Chest X-ray:
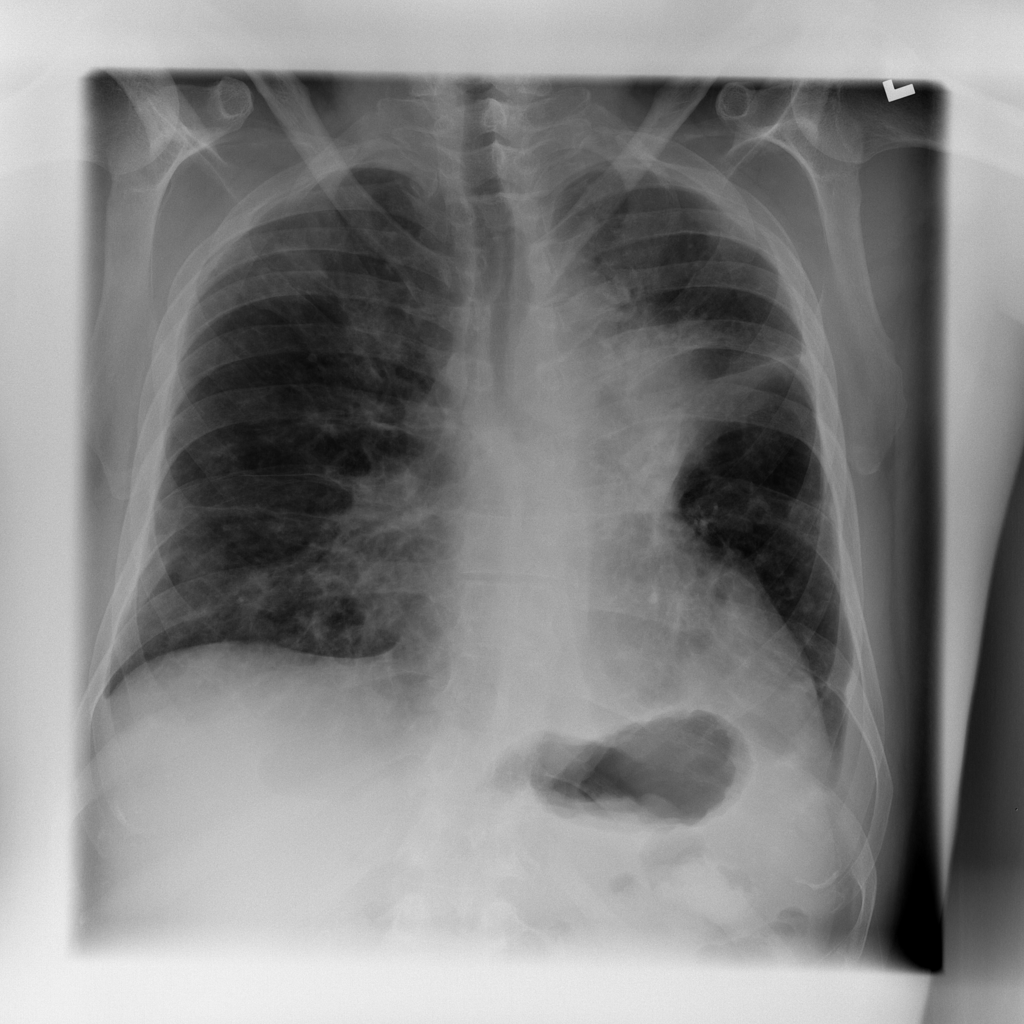
Findings: Atelectasis, Mass, Emphysema, Effusion, Fibrosis, Consolidation
No abnormal finding: no